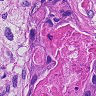
Metastatic tissue present: yes